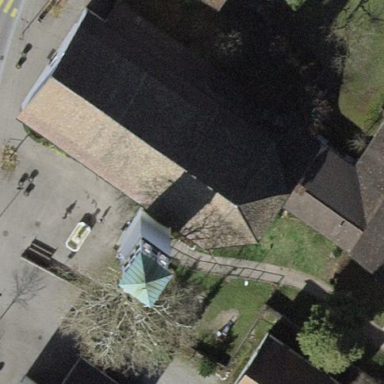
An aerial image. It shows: Beige church with gabled roof made of gray roof tiles. The roof is oriented along the building's length.